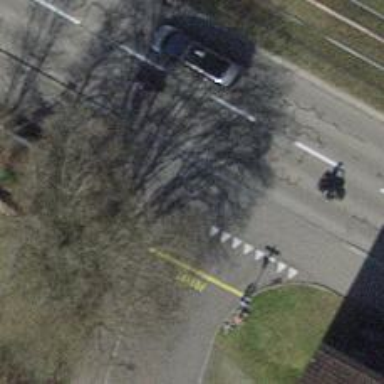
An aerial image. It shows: Unmarked crossing with traffic calming table.